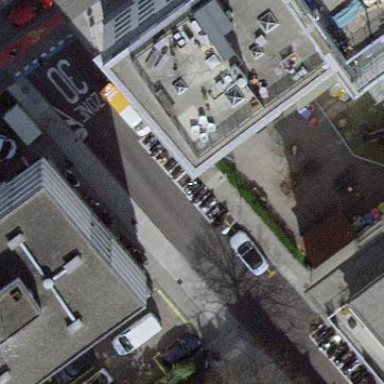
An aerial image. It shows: Motorcycle parking area.